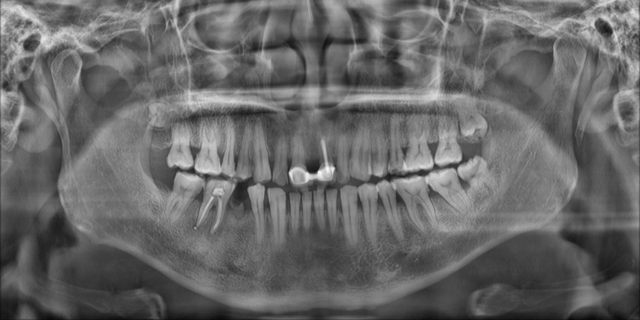
adult